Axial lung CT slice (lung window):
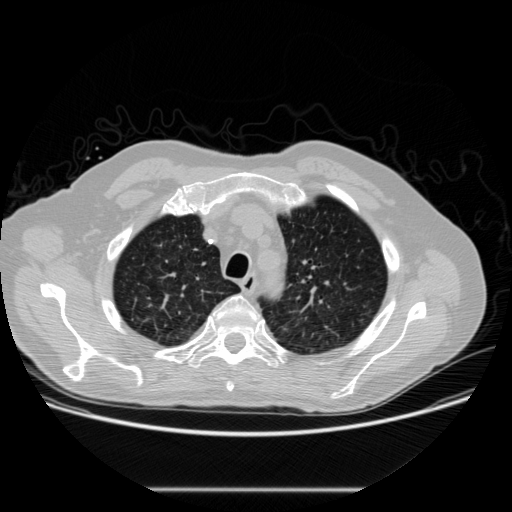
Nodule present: no